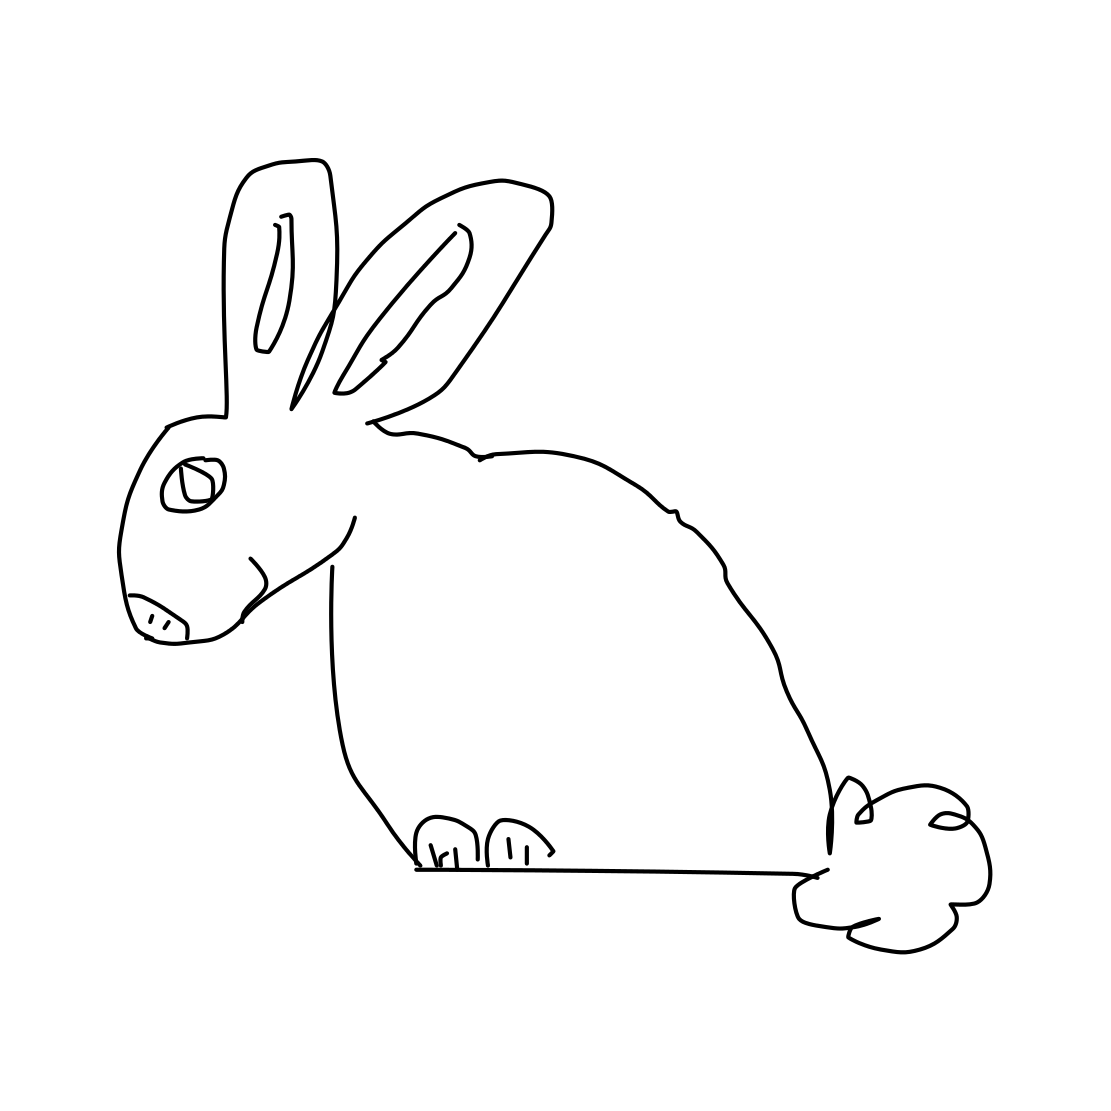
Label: rabbit